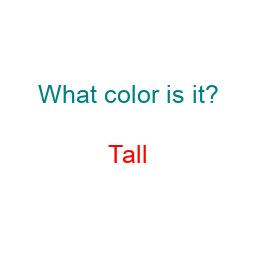
Color: red
Background color: white
Question text color: teal